Question: What's the best practice to create a checkout (tracking) menu like below in CSS.

How to create this menu without images? e.g. With CSS triangles?
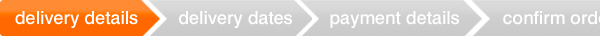
Answer: You can use the CSS triangles, as described on <URL> element.
Unfortunately, as far as I know, you cannot apply CSS-gradients to the triangular part, since its background is actually the color of the border.
And, well, the gradients don't work well across all browsers, so you will have to fallback to a plain image for older versions thereof.
An, of course, as @BoltClock suggests you could use a single sprite image, accompanied by ':before' or ':after' pseudo-elements.